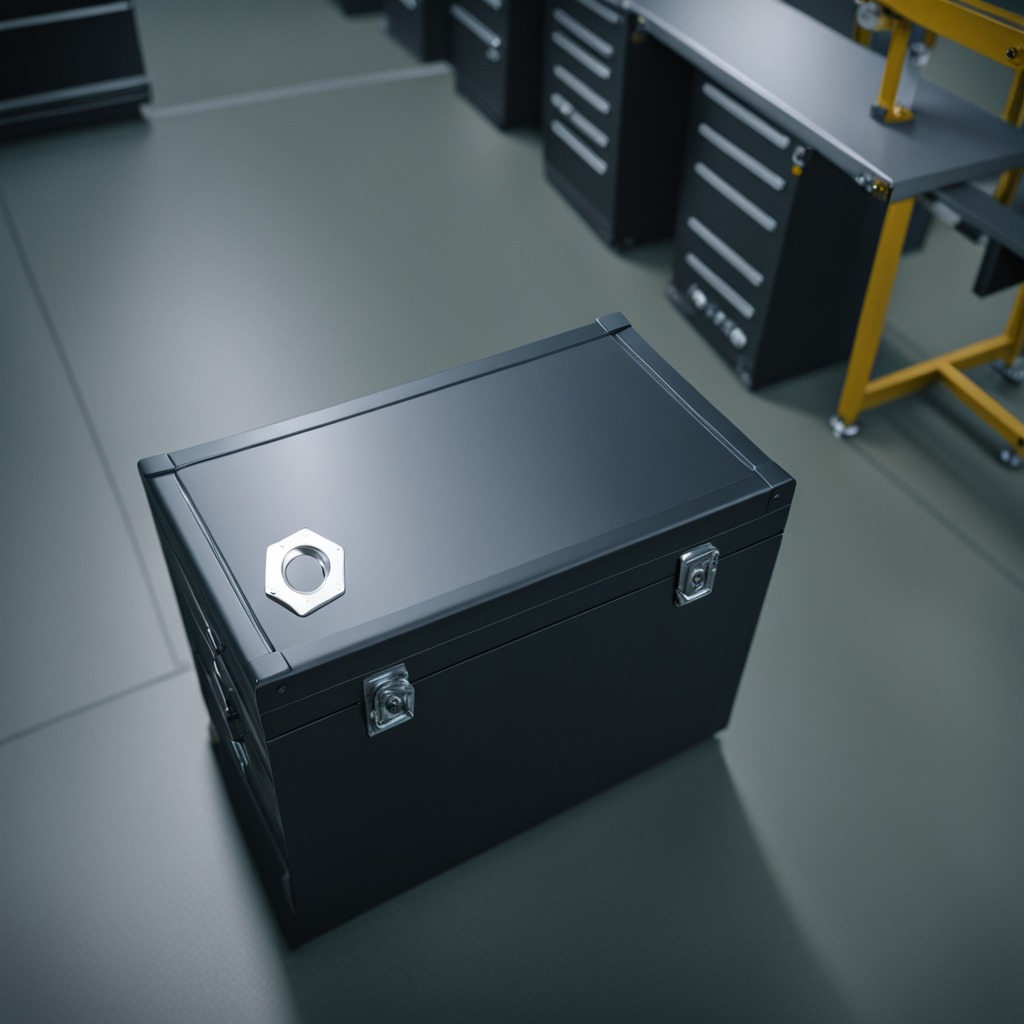
A metal nut is lying on the toolbox surface in an airplane hangar workshop.